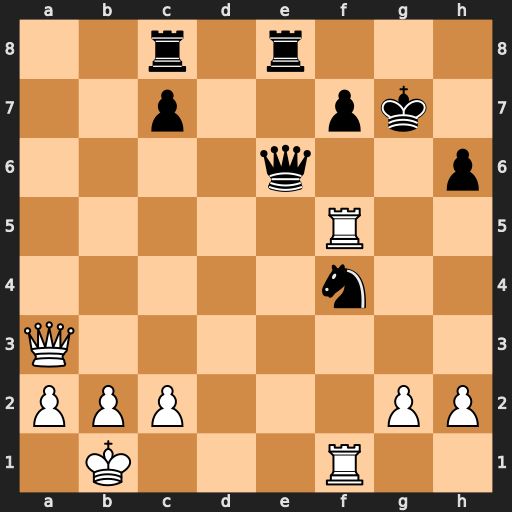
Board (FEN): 2r1r3/2p2pk1/4q2p/5R2/5n2/Q7/PPP3PP/1K3R2
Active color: w
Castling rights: -
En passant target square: -
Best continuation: Qc3+ Kg8 R5xf4